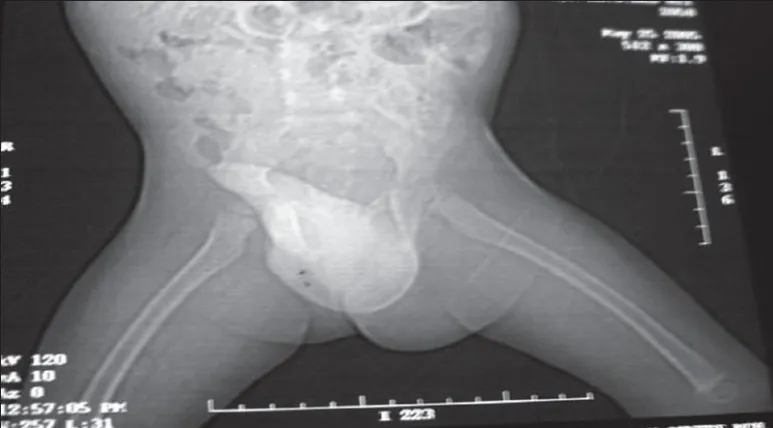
CT reconstruction showing the mass.
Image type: radiology (ct)